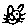
Label: cat